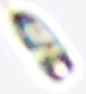
Label: Tintinnid